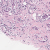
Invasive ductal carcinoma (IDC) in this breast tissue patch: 1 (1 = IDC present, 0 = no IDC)